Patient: sex M, age 29
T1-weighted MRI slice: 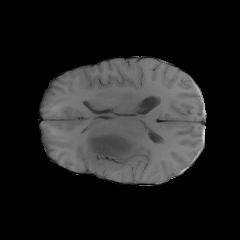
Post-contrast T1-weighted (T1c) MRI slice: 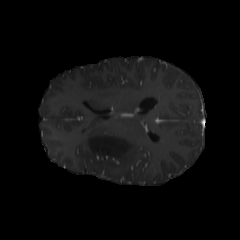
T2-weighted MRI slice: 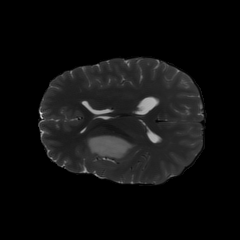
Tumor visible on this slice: yes
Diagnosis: Astrocytoma, IDH-mutant
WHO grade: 4